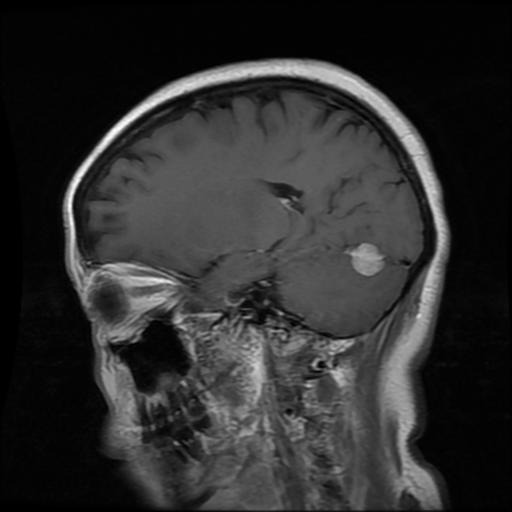
Label: meningioma